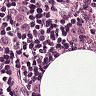
Metastatic tissue present: yes